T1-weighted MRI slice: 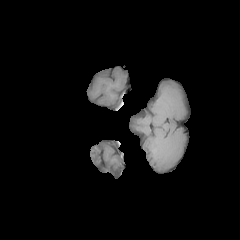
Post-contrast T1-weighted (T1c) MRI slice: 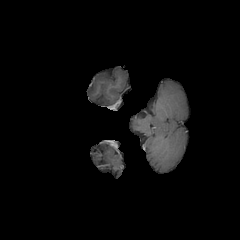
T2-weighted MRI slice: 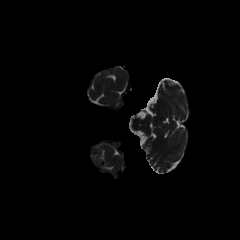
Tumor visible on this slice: no